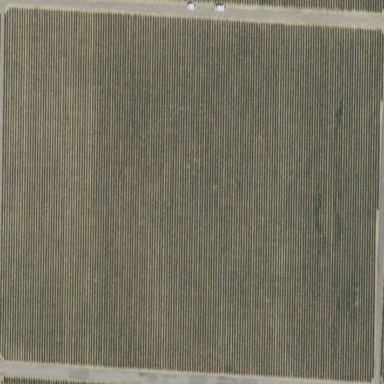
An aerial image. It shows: Vineyard growing grapes.